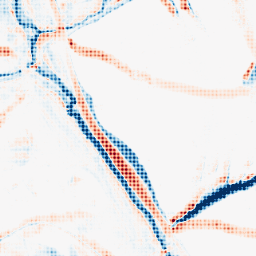
Category: morphological
Decomposition family: morphological_square
Decomposition parameters: operation: average
size: 15
Upsampling method: sinc_blackman
Upsampling parameters: scale: 8
kernel_size: 8
Upsampling scale: 8